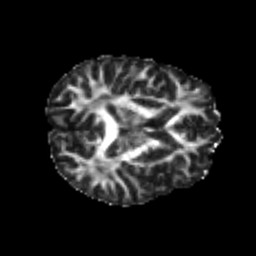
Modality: FA
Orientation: axial
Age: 23
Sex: male
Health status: healthy
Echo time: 0.074 s